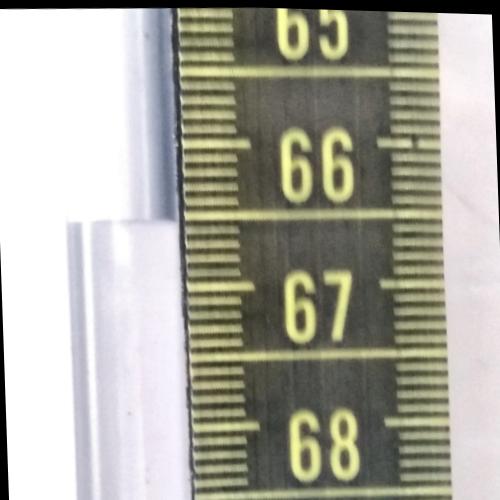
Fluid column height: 66.5 cm